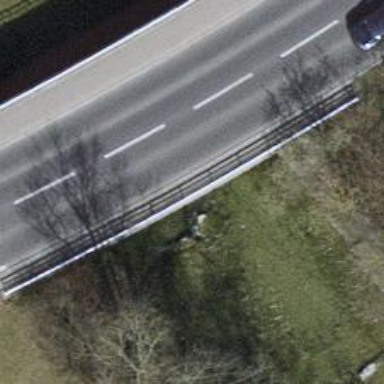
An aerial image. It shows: Secondary road with bridge.